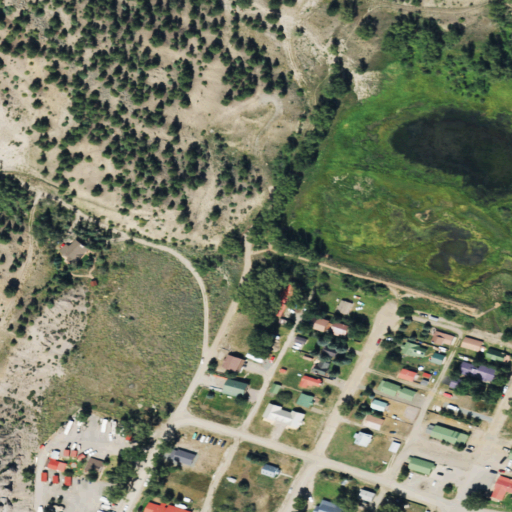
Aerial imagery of valley in Colorado named Slaughterhouse Gulch containing low intensity development, woody wetlands, grassland, evergreen forest, medium intensity development, open development, shrub, herbaceous wetlands, deciduous forest, and open water